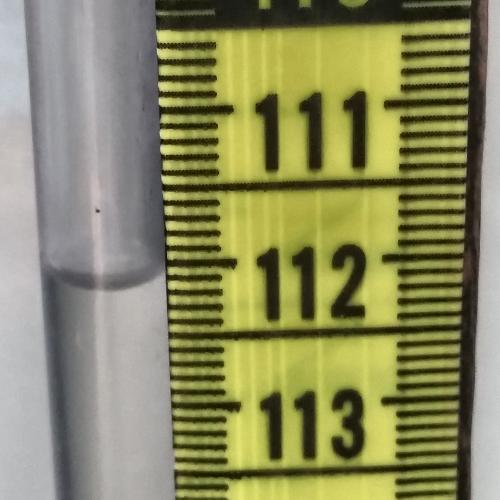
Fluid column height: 112.1 cm